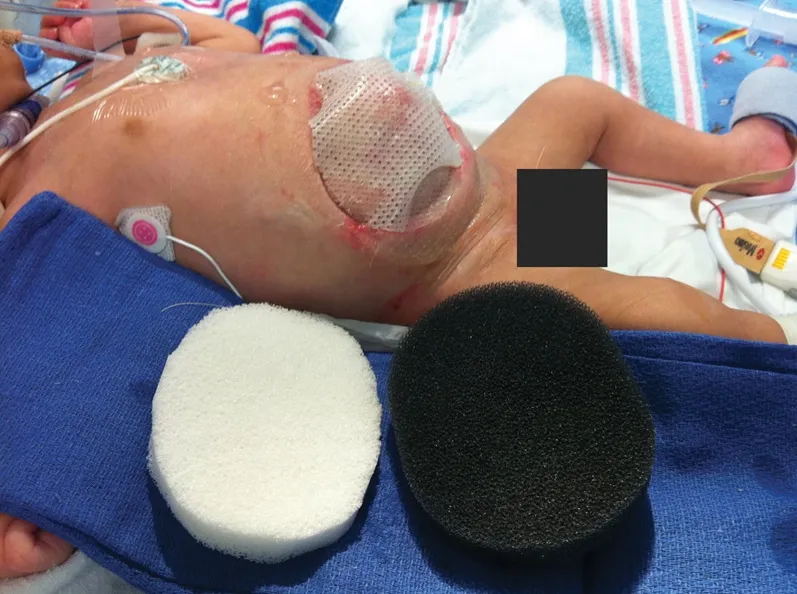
Gastroschisis on day of life 39, 17 days after vacuum-assisted closure dressing was placed, showing dressing materials and nearly complete reduction of herniated abdominal contents.
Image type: medical_photograph (other_medical_photograph)